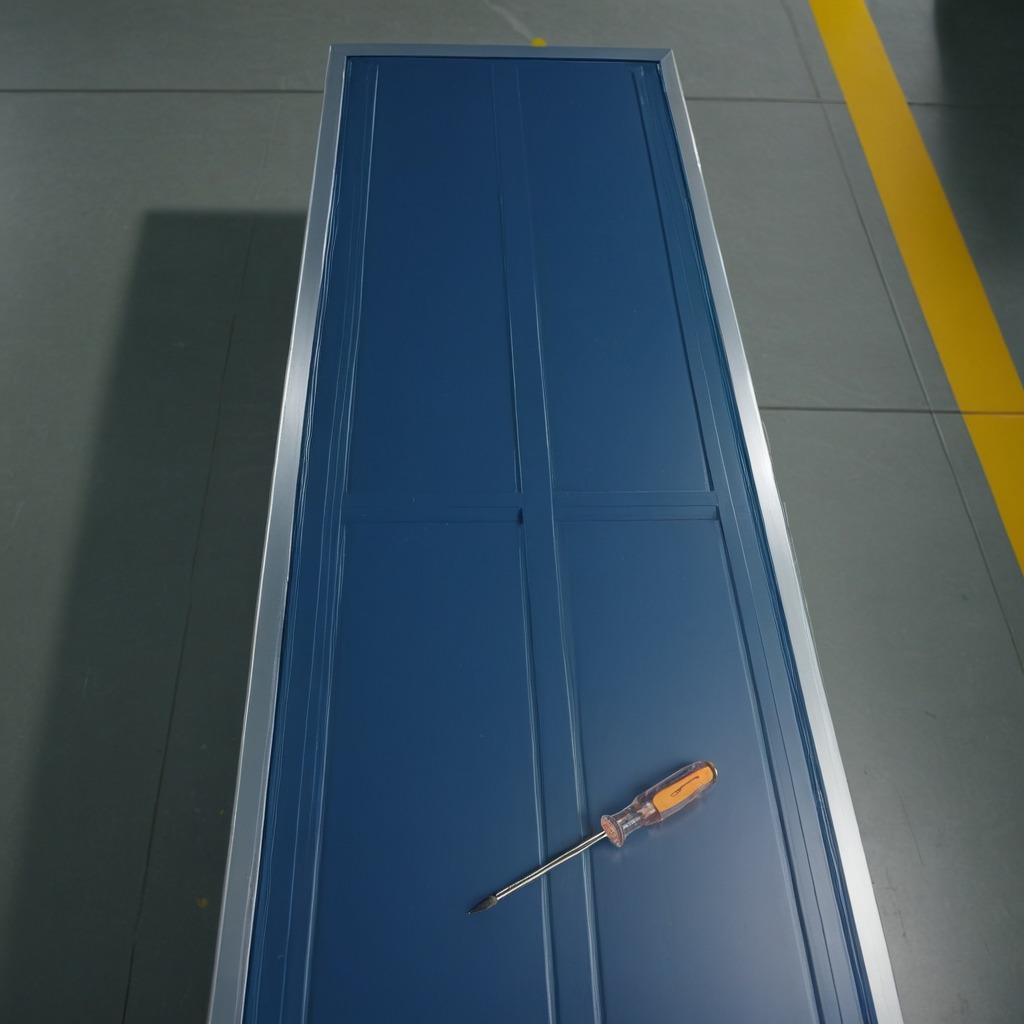
A screwdriver is lying on the toolbox surface in an airplane hangar workshop.